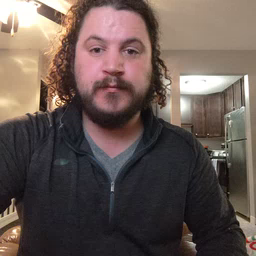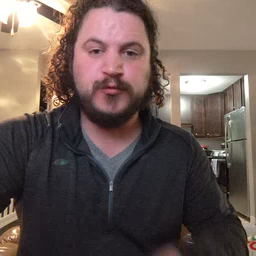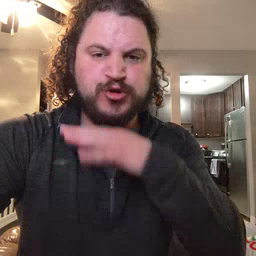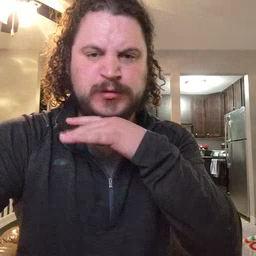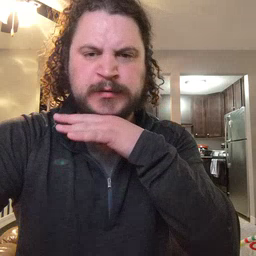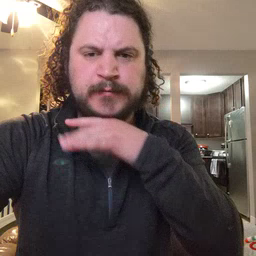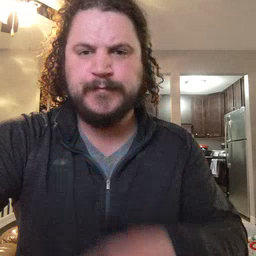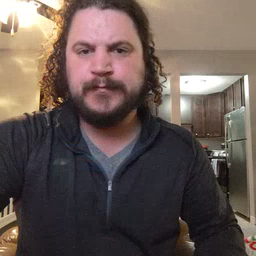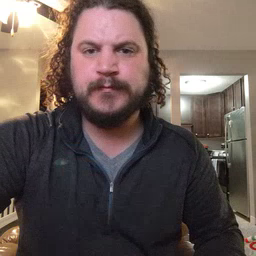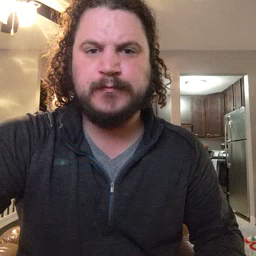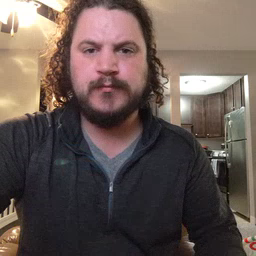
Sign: dirty